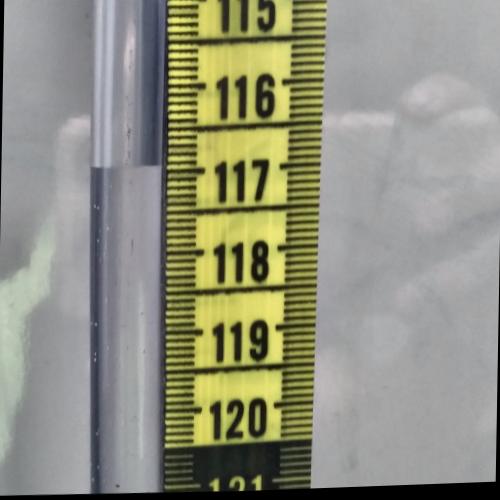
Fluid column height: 116.9 cm